Question: Using the Android maps api I'm creating polygons as I collect location data from every third point. The polygons track my position fairly well.
Problem is: Frequently the GPS returns points that are not remotely close especially when working around obstacles.
How can I filter my location data for outliers?

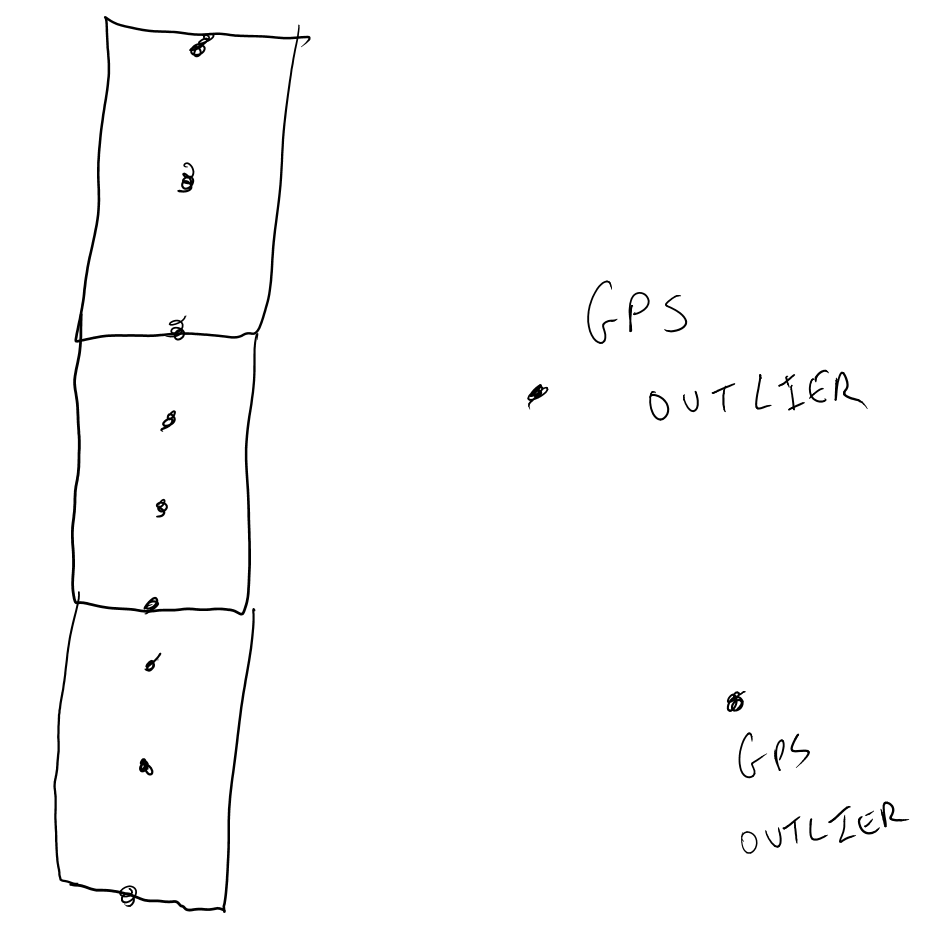
Answer: Yes GPS has a hard time with especially around obstacles. Powerlines, buildings, etc. Simply filter them out.
'''
@Override
public void onLocationChanged(Location location) {
if (!location.hasAccuracy()) {
return;
}
if (location.getAccuracy() > 10) {
//possibly tell user gps accuracy with transparent circle like the maps
//application does.
return;
}
//process location accurate to 10 meters here
}
'''